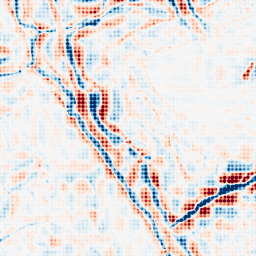
Category: wavelet
Decomposition family: wavelet_biorthogonal
Decomposition parameters: wavelet: bior5.5
level: 4
Upsampling method: sinc_blackman
Upsampling parameters: scale: 8
kernel_size: 8
Upsampling scale: 8